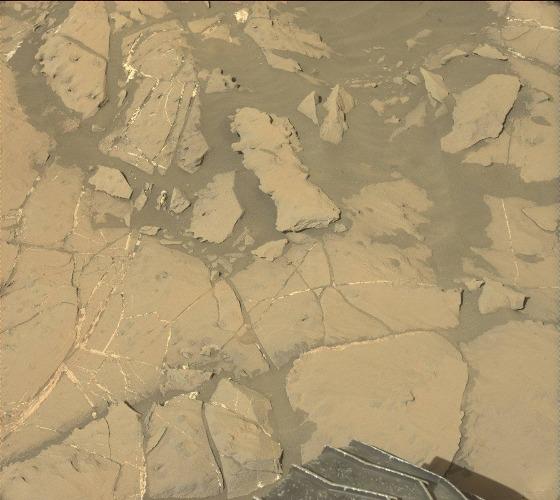
Terrain classes present: Bedrock, Gravel / Sand / Soil, Shadow, Sky / Distant Mountains